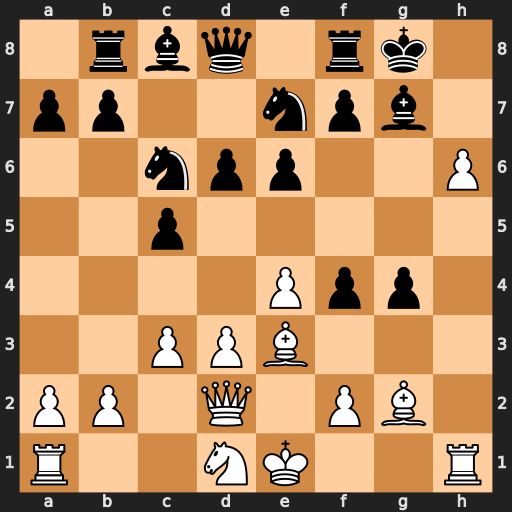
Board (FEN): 1rbq1rk1/pp2npb1/2npp2P/2p5/4Ppp1/2PPB3/PP1Q1PB1/R2NK2R
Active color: w
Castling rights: KQ
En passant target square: -
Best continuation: hxg7 Kxg7 Bxf4